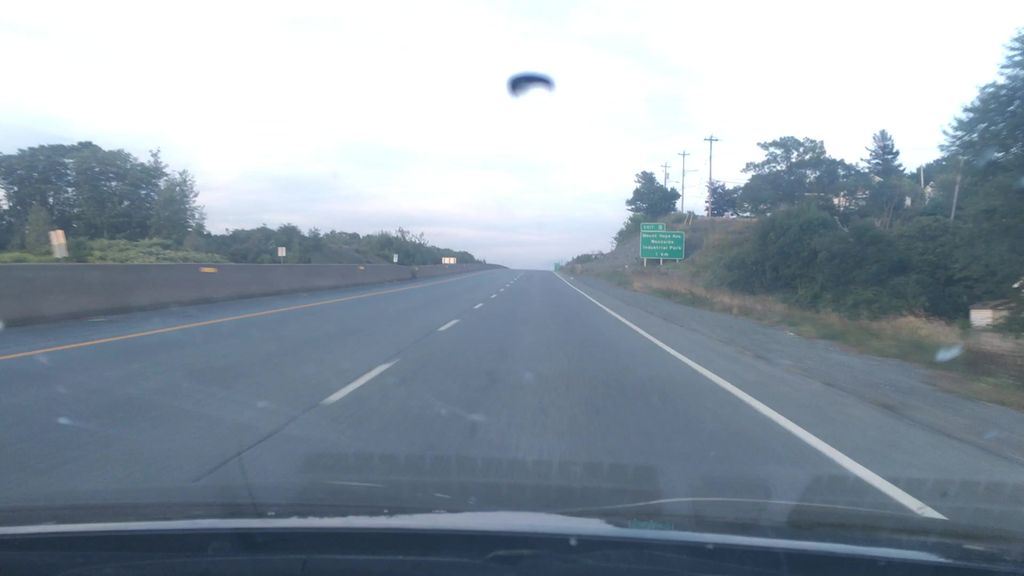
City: halifax